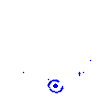
Particle: pion